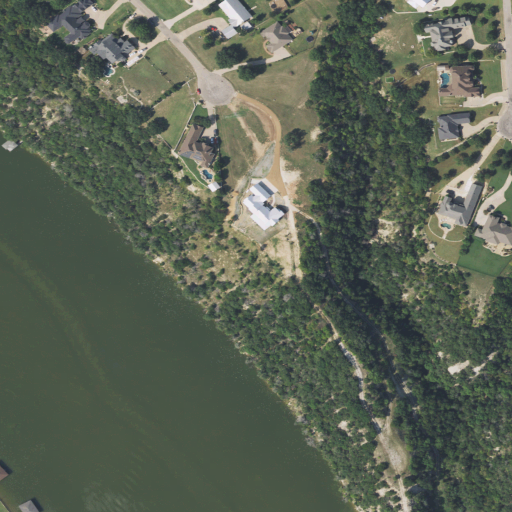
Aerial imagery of cliff(s) in Texas named Cedar Bluff containing open water, evergreen forest, grassland, low intensity development, medium intensity development, and open development